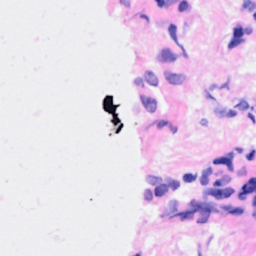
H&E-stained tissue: Breast